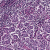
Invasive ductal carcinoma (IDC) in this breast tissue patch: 1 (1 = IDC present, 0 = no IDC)